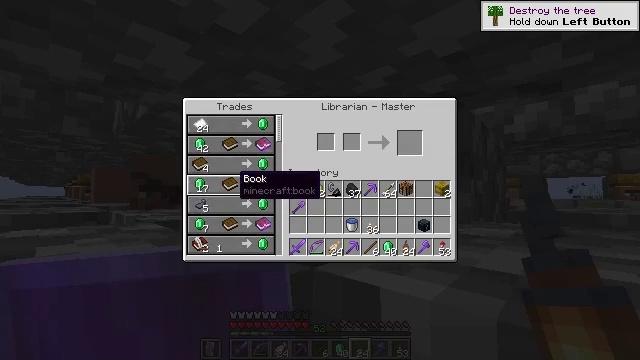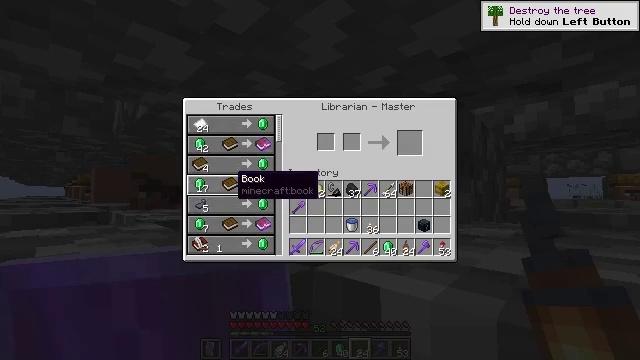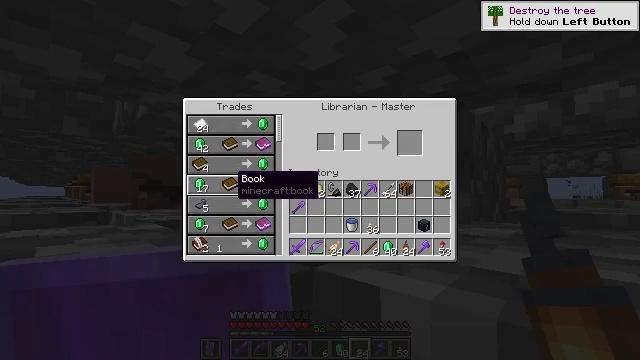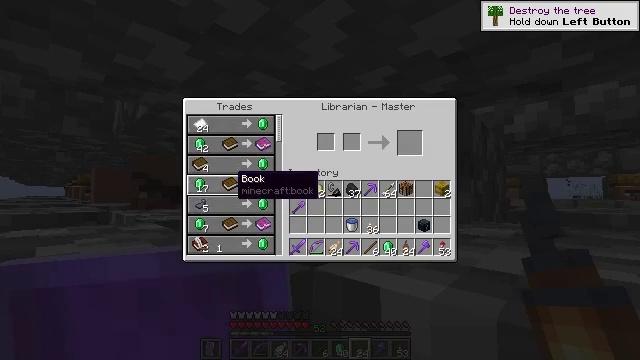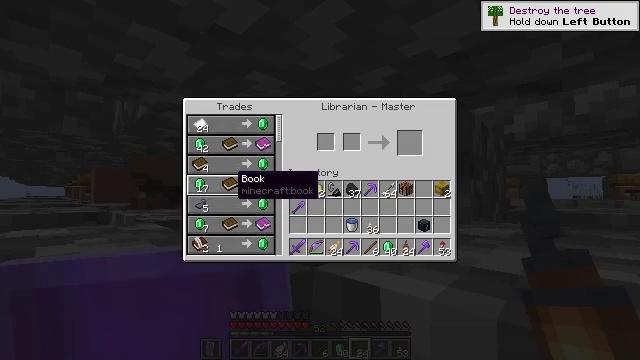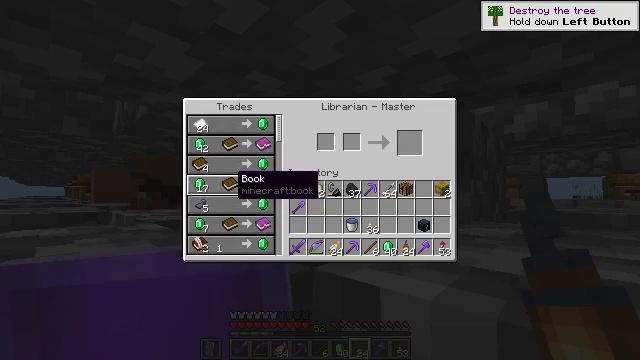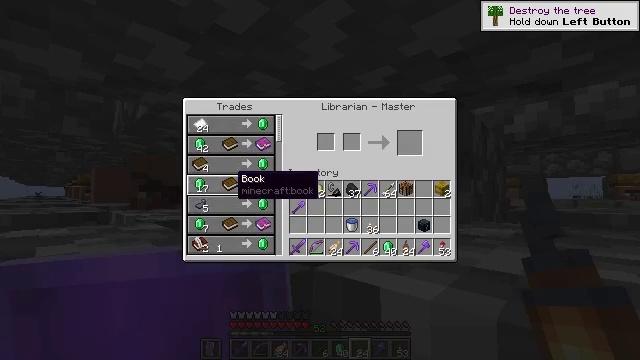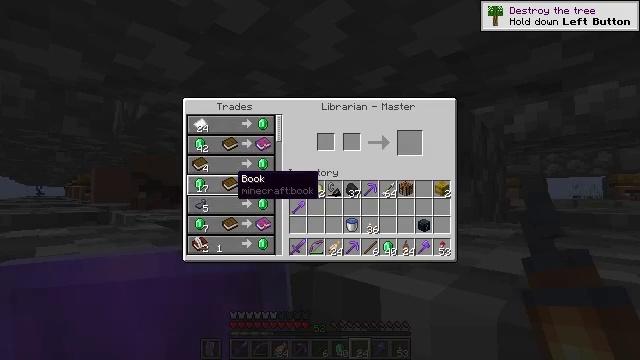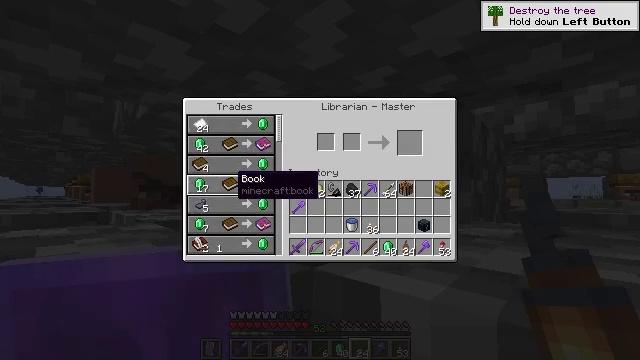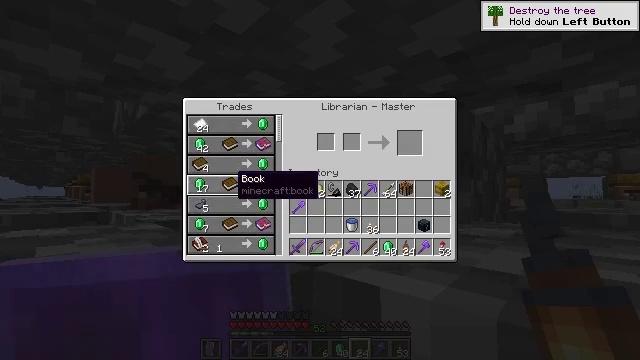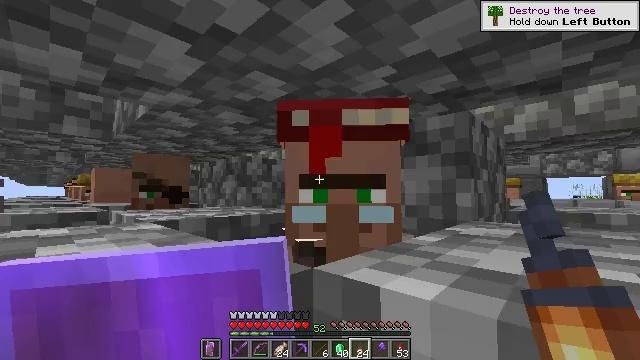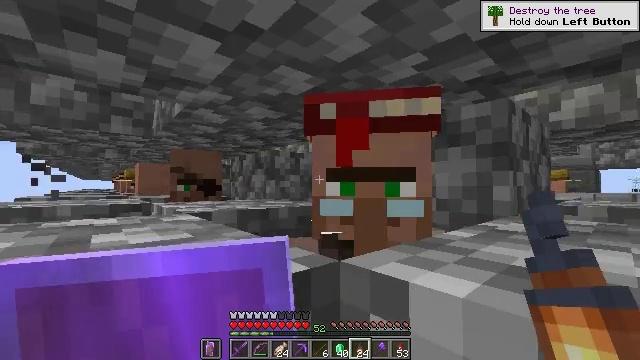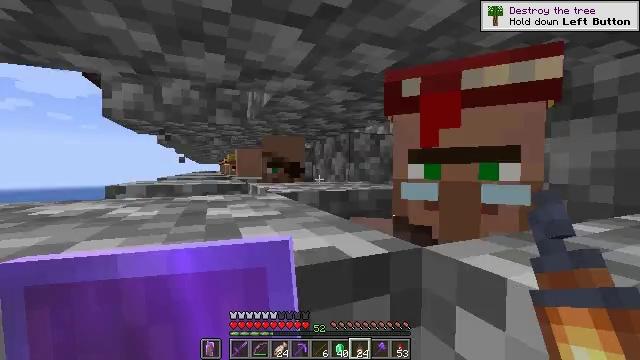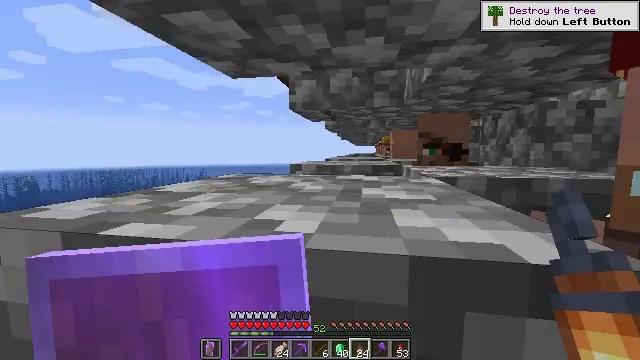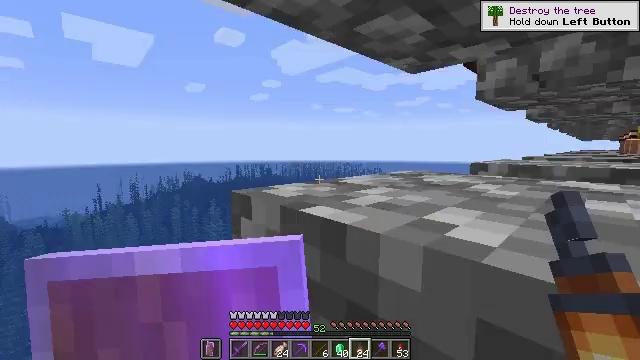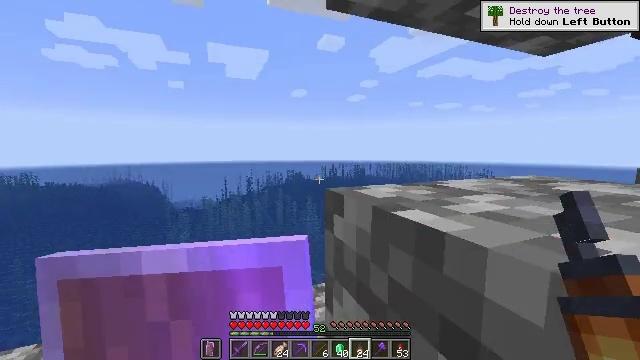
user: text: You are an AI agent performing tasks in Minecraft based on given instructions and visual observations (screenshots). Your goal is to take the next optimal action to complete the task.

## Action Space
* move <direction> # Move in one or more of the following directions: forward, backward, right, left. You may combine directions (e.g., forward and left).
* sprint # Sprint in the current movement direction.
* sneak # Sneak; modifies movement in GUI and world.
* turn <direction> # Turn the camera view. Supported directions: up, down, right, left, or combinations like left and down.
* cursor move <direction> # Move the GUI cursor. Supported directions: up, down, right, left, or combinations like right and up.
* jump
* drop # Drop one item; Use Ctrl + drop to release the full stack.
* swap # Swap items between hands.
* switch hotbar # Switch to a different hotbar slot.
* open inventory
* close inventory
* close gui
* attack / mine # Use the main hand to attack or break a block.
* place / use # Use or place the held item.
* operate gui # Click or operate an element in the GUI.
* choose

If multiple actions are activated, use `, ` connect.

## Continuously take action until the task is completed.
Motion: motion action
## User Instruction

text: Make a lantern using iron nuggets and a torch.
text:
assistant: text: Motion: no_op
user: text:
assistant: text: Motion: no_op
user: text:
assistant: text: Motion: no_op
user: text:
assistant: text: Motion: no_op
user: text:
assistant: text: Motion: no_op
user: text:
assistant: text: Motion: no_op
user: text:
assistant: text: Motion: no_op
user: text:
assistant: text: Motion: no_op
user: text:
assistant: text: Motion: no_op
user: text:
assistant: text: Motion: no_op
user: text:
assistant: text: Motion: turn left and down
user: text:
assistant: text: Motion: turn left and down
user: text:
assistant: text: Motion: turn left and down
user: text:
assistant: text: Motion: turn left
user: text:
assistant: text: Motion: turn left
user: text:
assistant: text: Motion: move forward
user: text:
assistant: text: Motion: move forward
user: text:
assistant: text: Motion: move forward
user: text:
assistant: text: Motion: move forward
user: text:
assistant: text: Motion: move forward and move left
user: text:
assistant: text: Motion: move forward and move left, turn right
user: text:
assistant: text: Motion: move forward and move left, turn right and down
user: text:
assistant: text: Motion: move forward and move left, turn right
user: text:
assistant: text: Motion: move forward, turn right and up
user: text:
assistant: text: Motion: move forward, turn right
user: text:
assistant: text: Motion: move forward
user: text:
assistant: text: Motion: move forward
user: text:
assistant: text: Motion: move forward
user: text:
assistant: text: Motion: move forward
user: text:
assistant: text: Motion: move forward